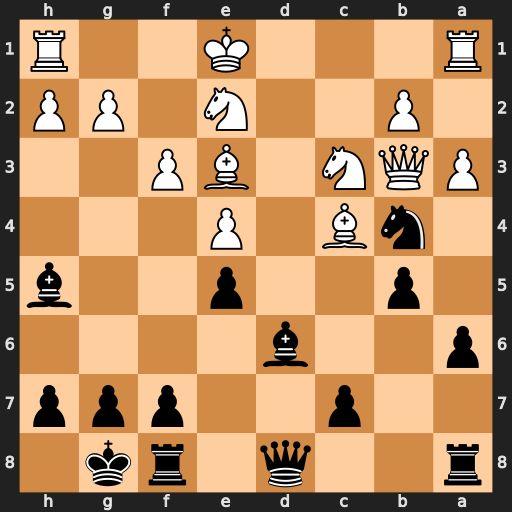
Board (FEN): r2q1rk1/2p2ppp/p2b4/1p2p2b/1nB1P3/PQN1BP2/1P2N1PP/R3K2R
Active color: b
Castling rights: KQ
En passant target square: -
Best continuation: bxc4 Qxc4 Nc2+